Field crop: maize
Growth stage: 2
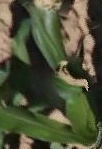
Species: maize